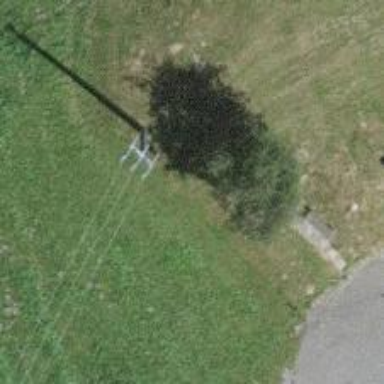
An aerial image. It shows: Utility pole in the area.